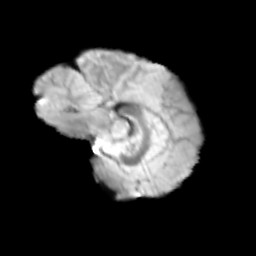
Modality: T2w
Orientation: sagittal
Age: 11
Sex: female
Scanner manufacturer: siemens
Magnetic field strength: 3 T
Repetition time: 3.8 s
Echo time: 0.07 s